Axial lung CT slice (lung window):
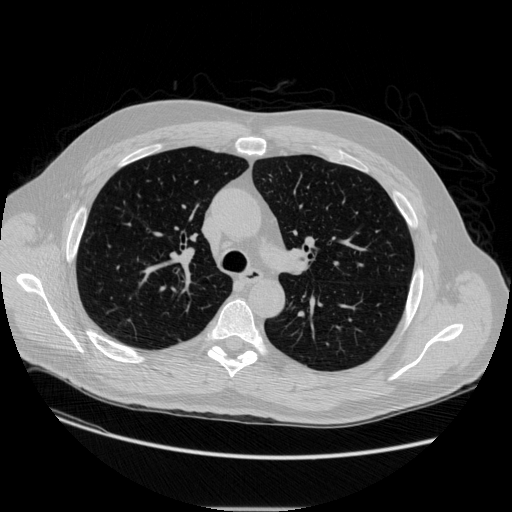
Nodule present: no